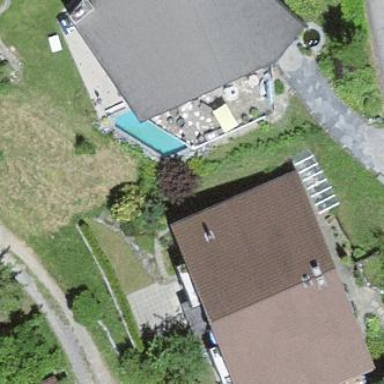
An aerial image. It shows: Residential building.